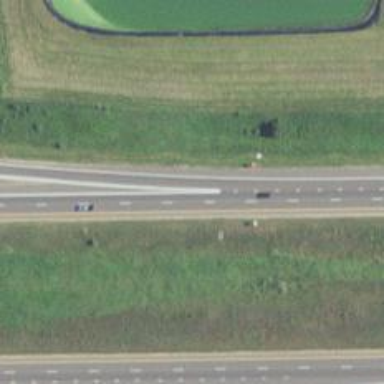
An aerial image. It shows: Motorway junction.